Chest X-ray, AP view. Patient: 19 years old, sex F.
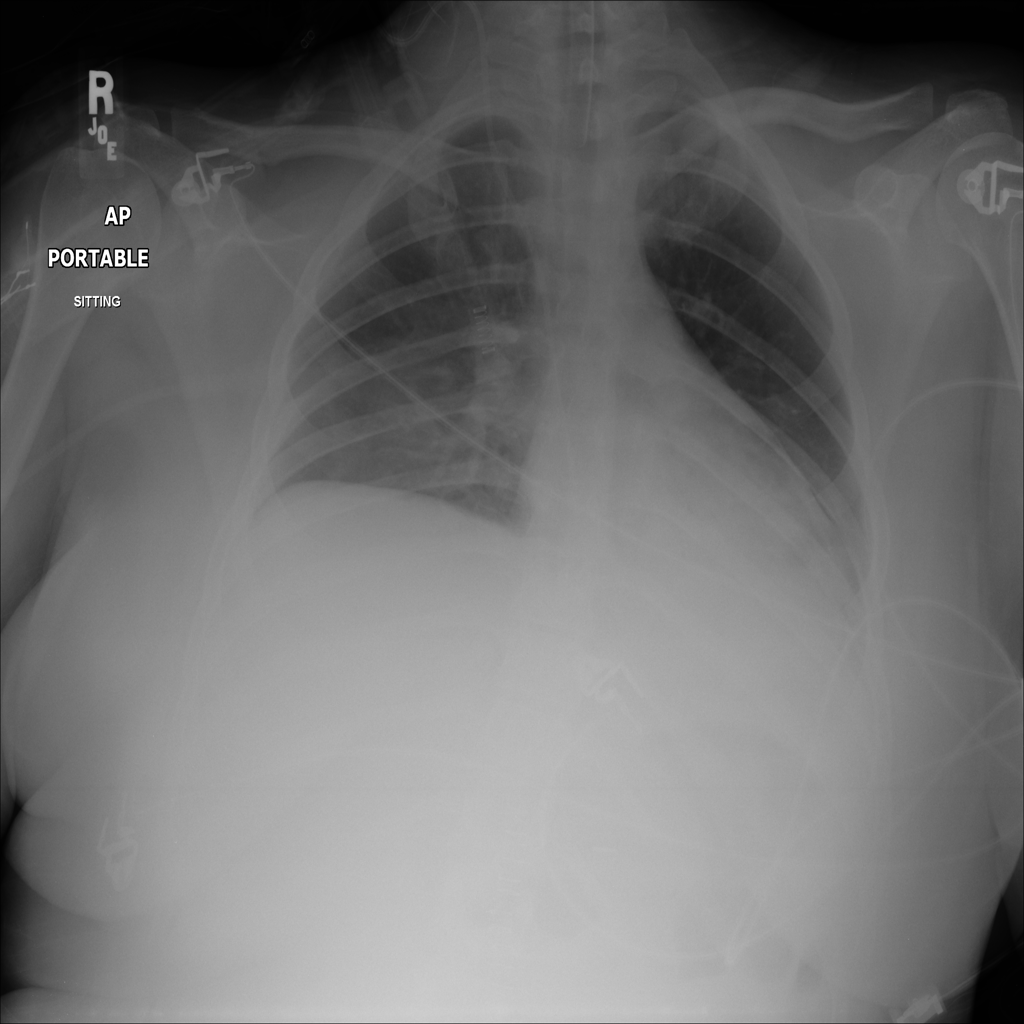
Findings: No Finding